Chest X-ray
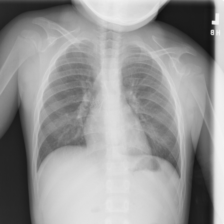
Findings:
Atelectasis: negative
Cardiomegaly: negative
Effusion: negative
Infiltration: negative
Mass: negative
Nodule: negative
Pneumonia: negative
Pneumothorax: negative
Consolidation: negative
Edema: negative
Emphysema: negative
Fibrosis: negative
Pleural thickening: negative
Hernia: negative